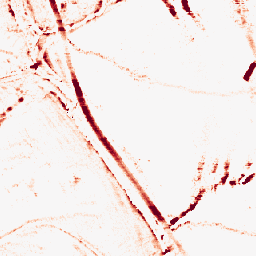
Category: morphological
Decomposition family: morphological_rect
Decomposition parameters: operation: opening
width: 10
height: 5
Upsampling method: nearest
Upsampling parameters: scale: 4
Upsampling scale: 4